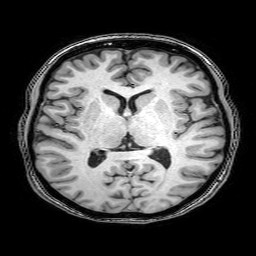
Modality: T1w
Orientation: coronal
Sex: female
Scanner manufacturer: philips
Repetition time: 0.008273 s
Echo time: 0.00379 s